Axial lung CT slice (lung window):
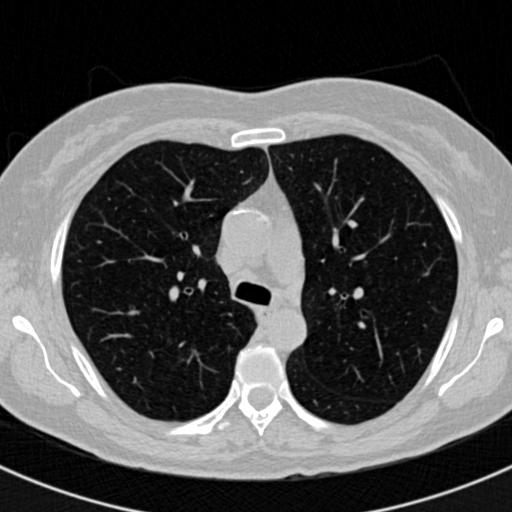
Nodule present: no